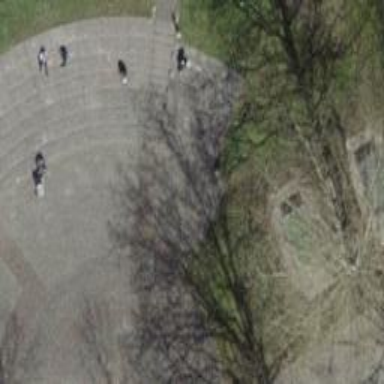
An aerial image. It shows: Cobblestone footway.